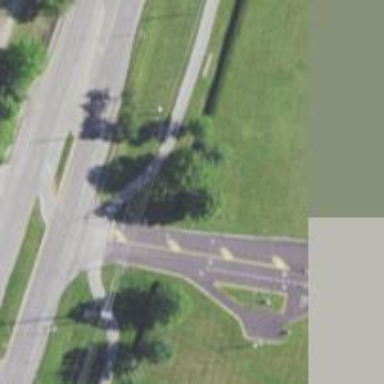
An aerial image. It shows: Cycleway.